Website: apple
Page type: billing-address
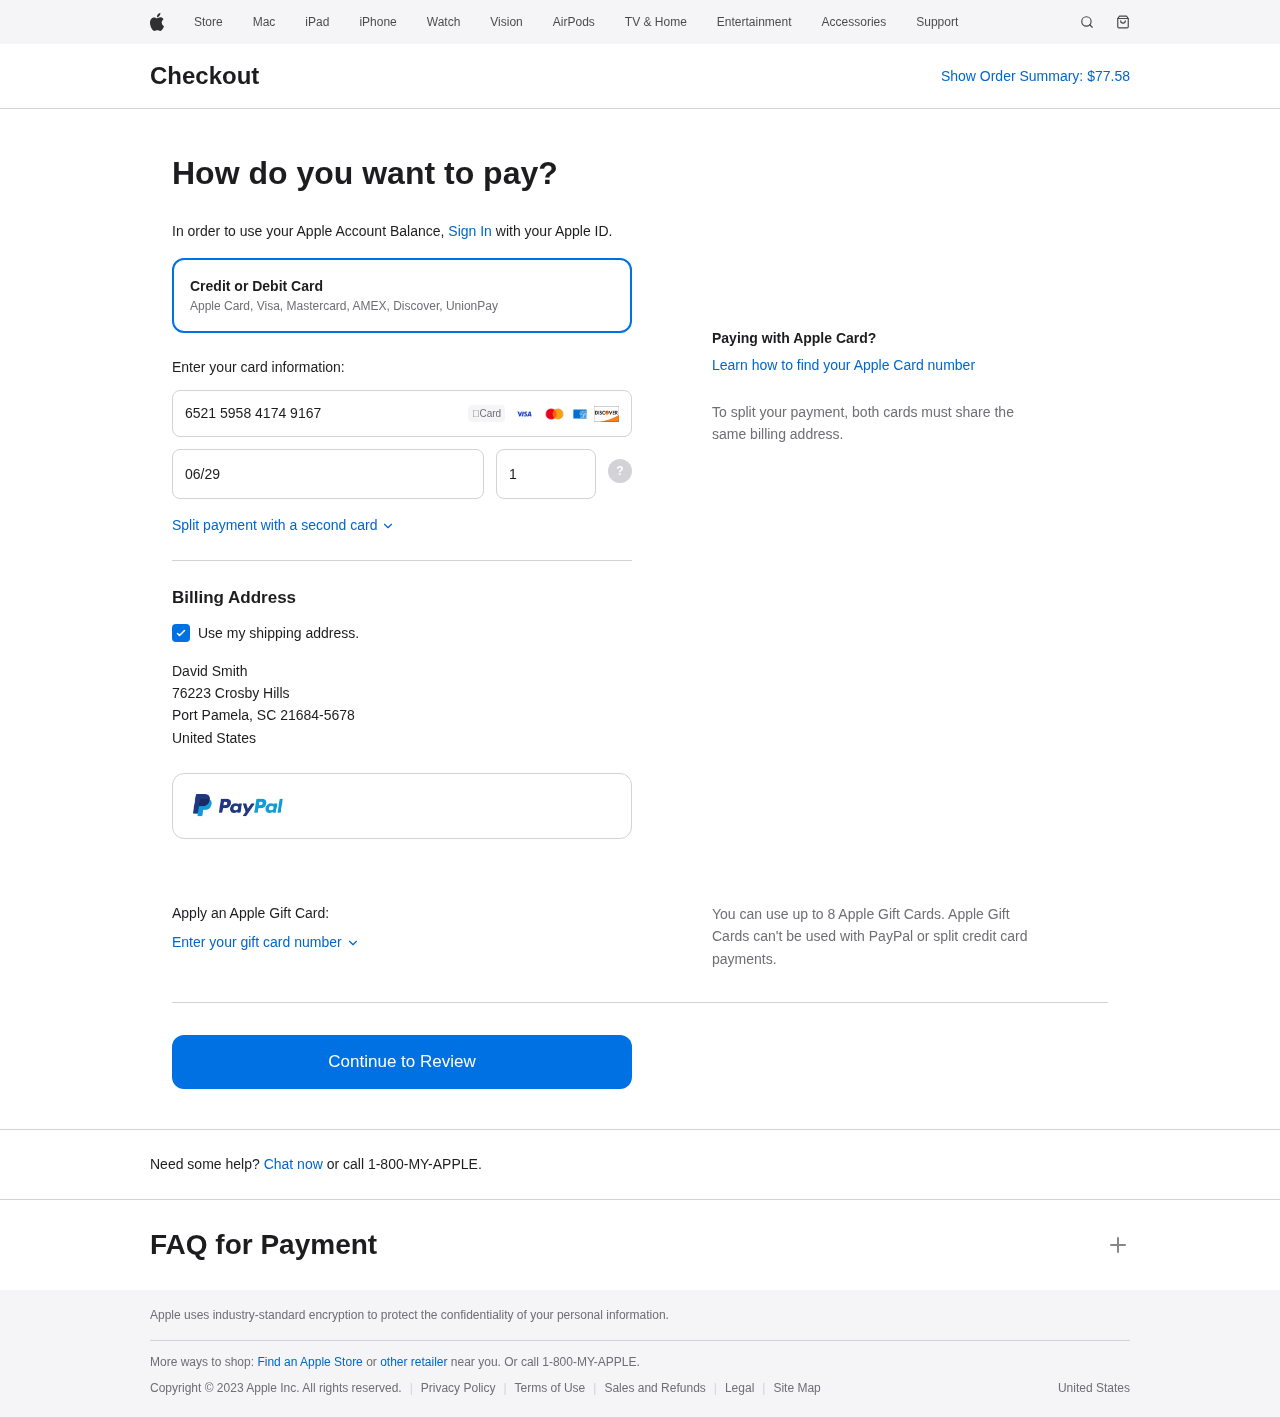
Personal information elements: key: PII_CARD_CVV
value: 170
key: PII_CARD_EXPIRY
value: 06/29
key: PII_CARD_NUMBER
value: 6521 5958 4174 9167
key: PII_CITY
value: Port Pamela
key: PII_COUNTRY
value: United States
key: PII_FULLNAME
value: David Smith
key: PII_POSTCODE_FULL
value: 21684-5678
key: PII_STATE_ABBR
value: SC
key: PII_STREET
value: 76223 Crosby Hills
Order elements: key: ORDER_TOTAL
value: $77.58